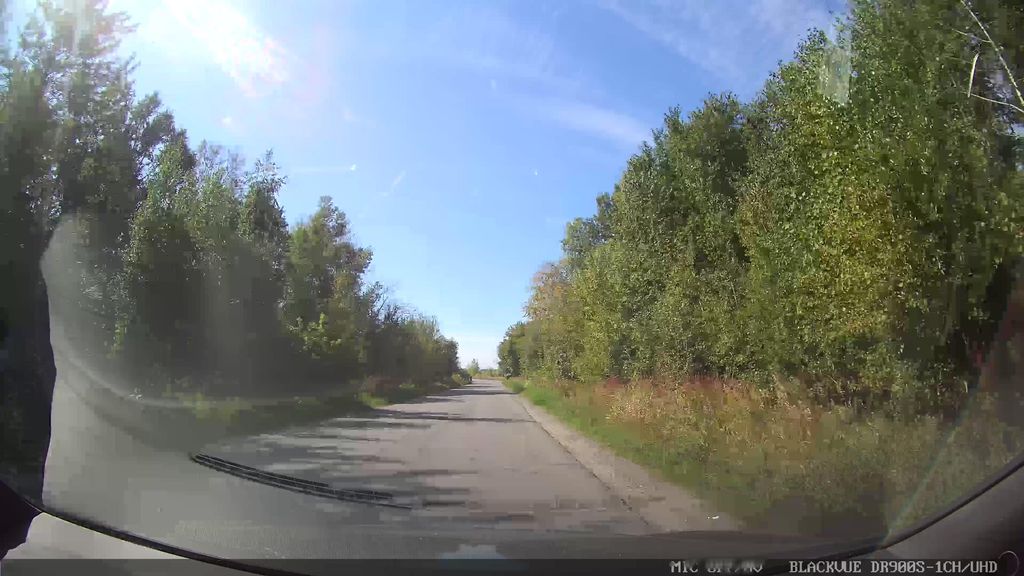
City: ottawa-gatineau